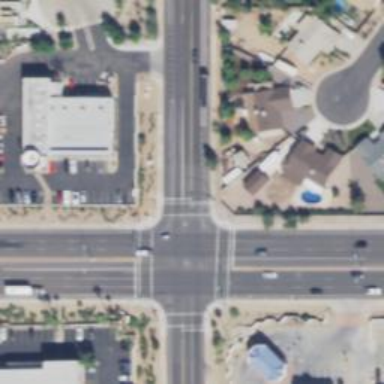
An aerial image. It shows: Solid stop line on the road.